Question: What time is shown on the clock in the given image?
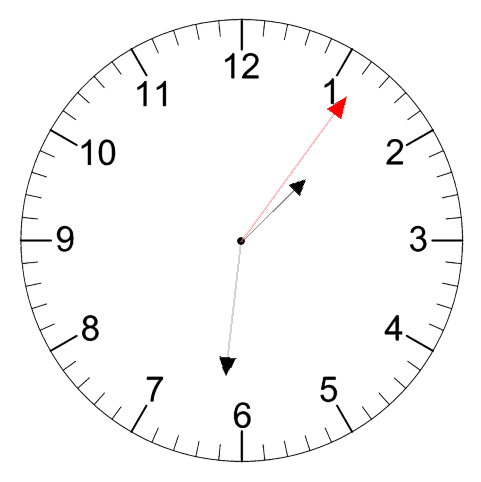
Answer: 01:31:06